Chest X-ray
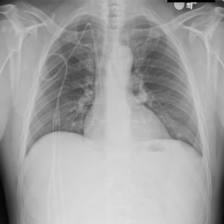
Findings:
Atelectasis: negative
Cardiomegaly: negative
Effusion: negative
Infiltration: negative
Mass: negative
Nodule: negative
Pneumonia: negative
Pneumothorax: negative
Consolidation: negative
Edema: negative
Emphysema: negative
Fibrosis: negative
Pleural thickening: negative
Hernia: negative